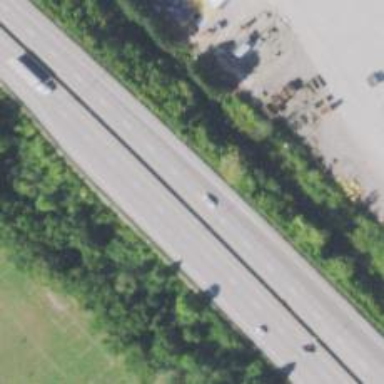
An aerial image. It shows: Motorway with embankment.